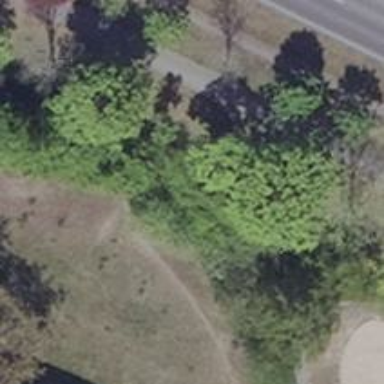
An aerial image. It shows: Row of deciduous broadleaved trees.